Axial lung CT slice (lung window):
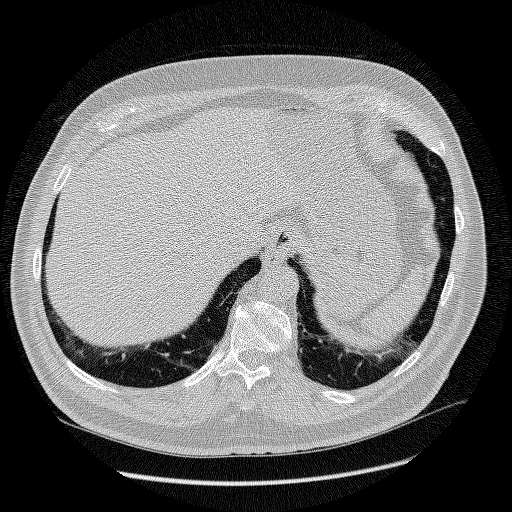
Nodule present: no